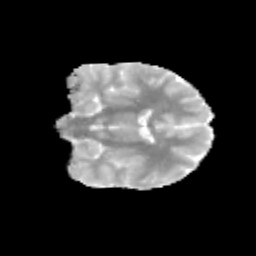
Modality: MD
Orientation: coronal
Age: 10
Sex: male
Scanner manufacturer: siemens
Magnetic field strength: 3 T
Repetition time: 3.8 s
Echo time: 0.07 s